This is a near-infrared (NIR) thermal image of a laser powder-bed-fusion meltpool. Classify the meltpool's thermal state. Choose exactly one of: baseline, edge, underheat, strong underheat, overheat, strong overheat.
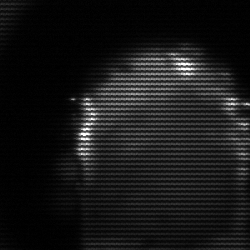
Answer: baseline